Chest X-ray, PA view. Patient: 37 years old, sex M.
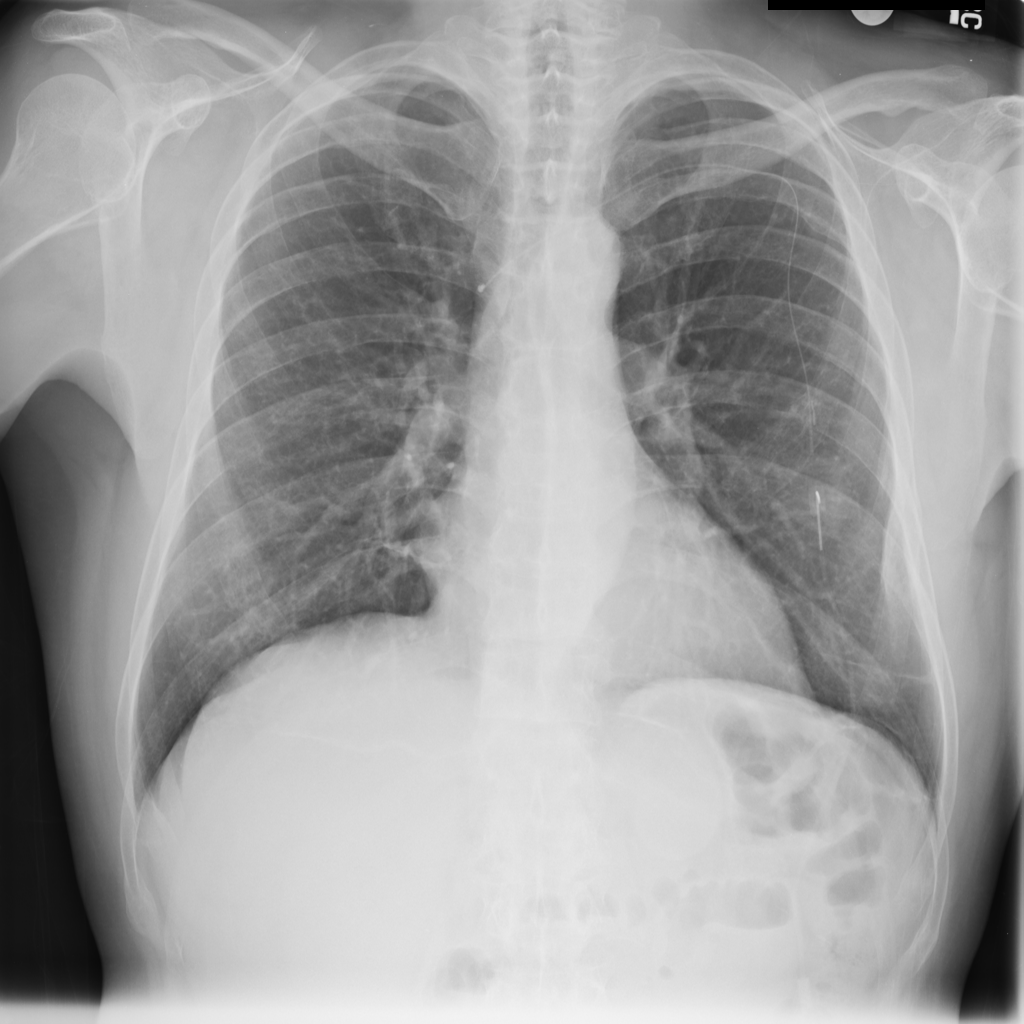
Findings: Atelectasis, Fibrosis